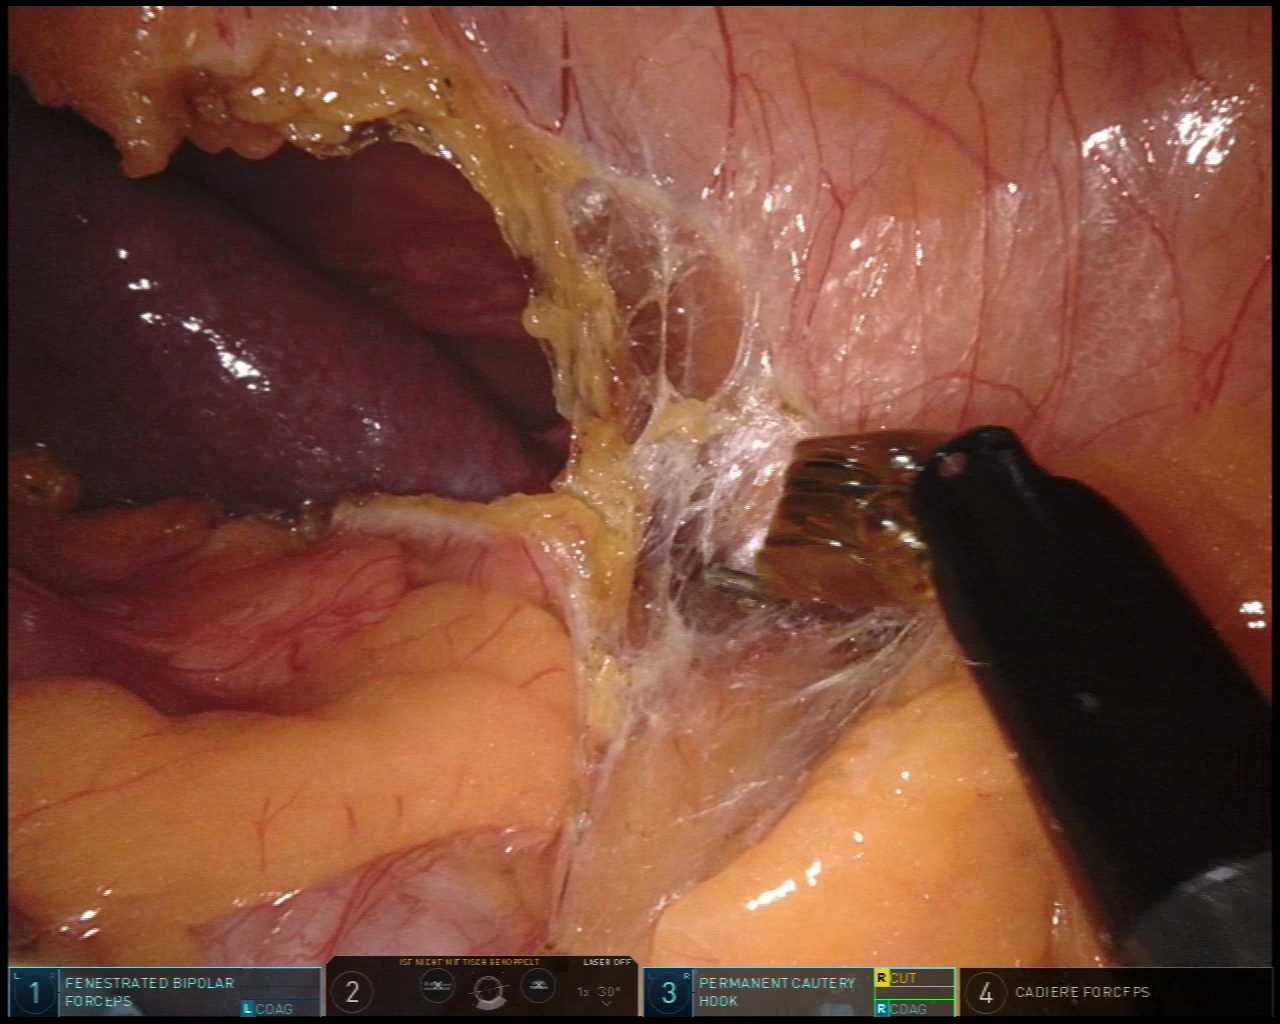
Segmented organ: colon
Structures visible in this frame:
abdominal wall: yes
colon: yes
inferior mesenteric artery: no
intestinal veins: no
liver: no
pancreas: no
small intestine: no
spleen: yes
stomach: no
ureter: no
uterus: no
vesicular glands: no